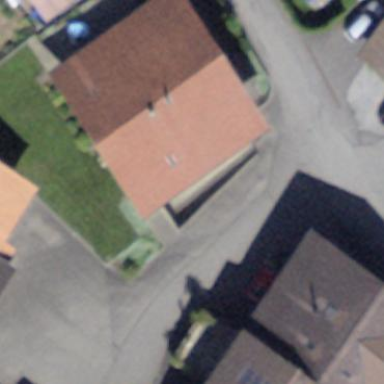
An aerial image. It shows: Residential building.